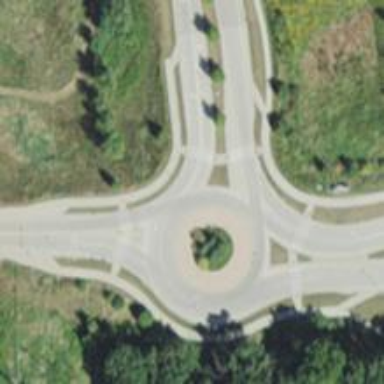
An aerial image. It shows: Tertiary road that leads to roundabout.